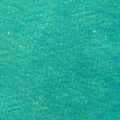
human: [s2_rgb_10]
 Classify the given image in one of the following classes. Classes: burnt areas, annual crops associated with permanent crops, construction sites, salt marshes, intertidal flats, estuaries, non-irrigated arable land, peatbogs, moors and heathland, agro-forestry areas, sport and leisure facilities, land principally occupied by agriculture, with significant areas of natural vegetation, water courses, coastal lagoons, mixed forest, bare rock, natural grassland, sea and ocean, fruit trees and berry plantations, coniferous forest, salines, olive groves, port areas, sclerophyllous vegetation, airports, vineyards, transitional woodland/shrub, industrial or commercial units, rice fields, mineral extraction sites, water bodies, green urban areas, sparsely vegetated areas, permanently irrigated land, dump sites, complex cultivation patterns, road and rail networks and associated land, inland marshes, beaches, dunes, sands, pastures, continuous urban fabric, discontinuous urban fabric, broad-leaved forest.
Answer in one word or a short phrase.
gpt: sea and ocean